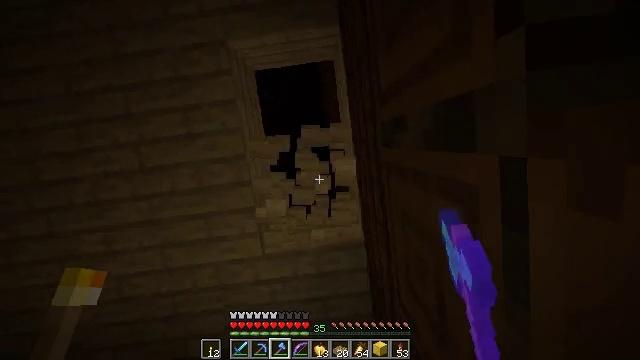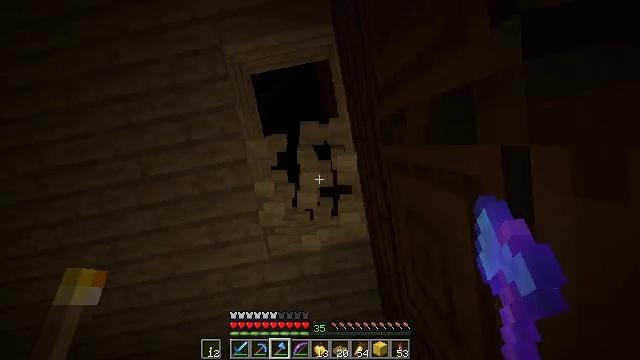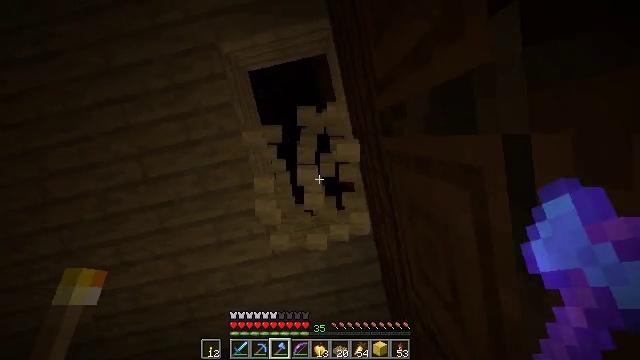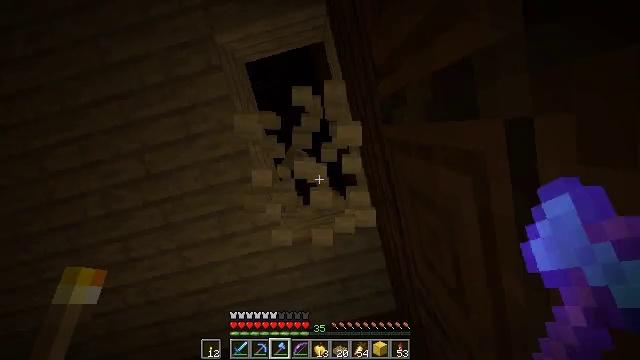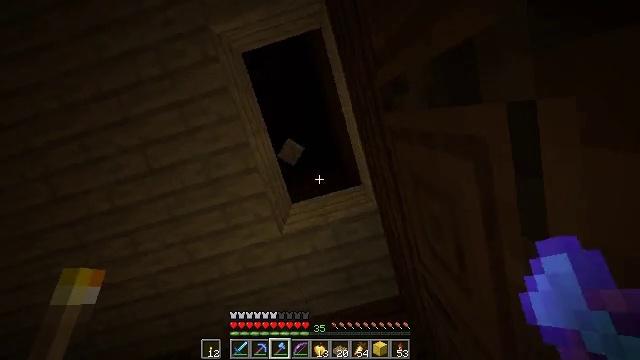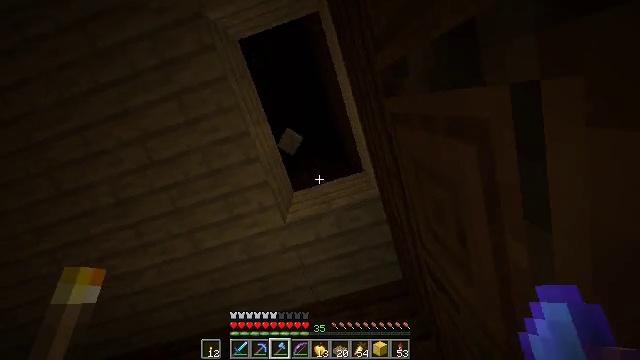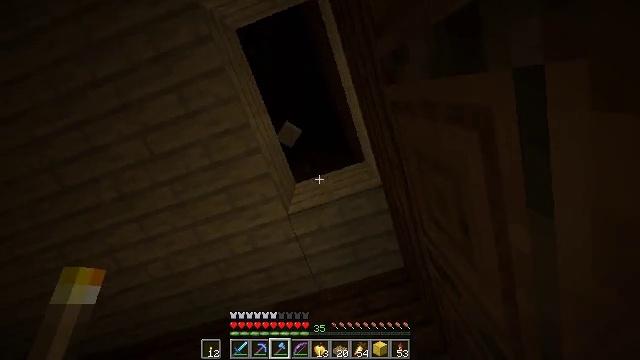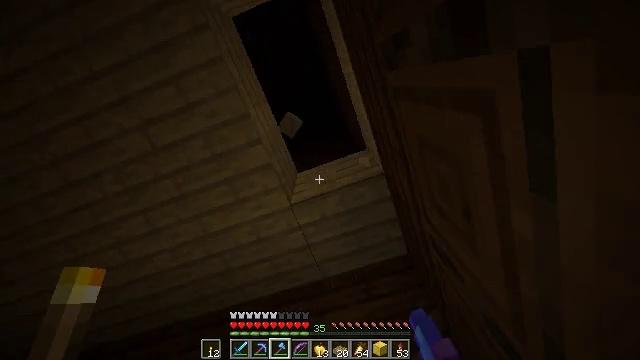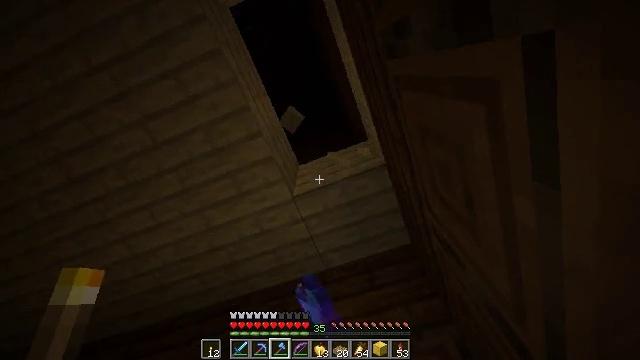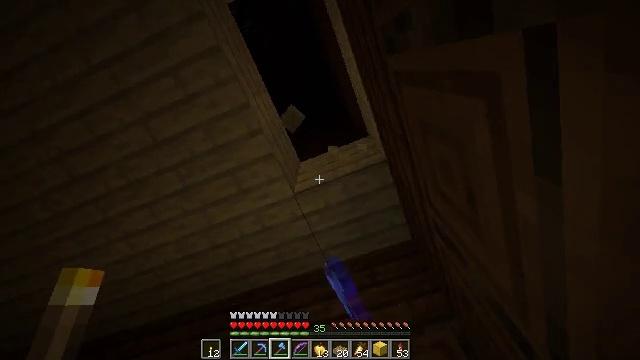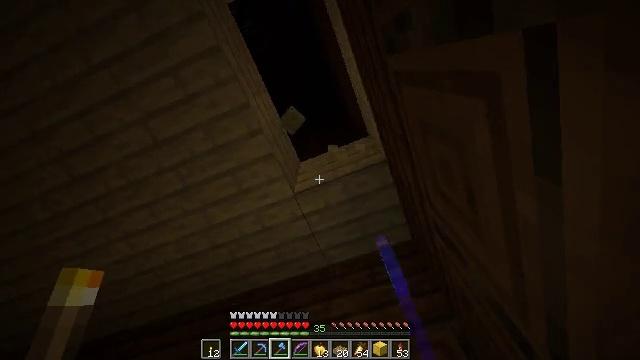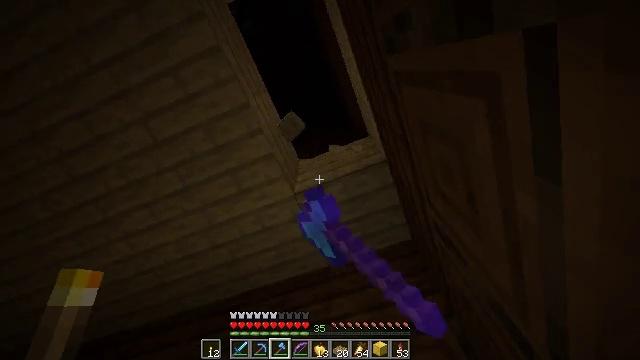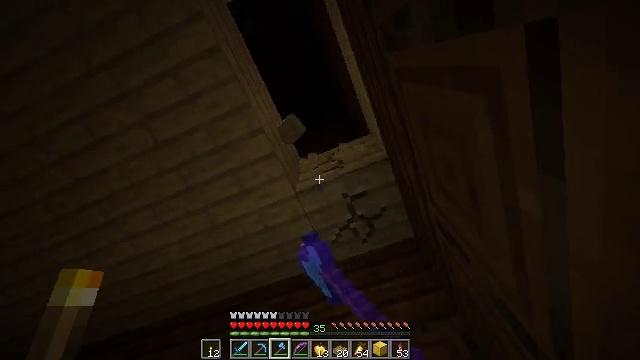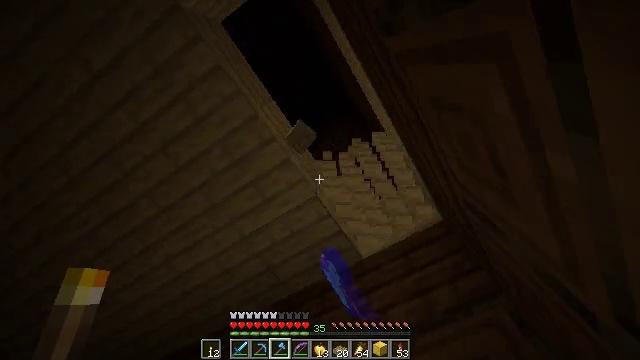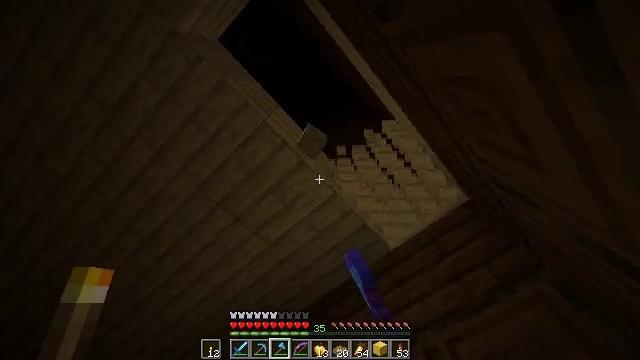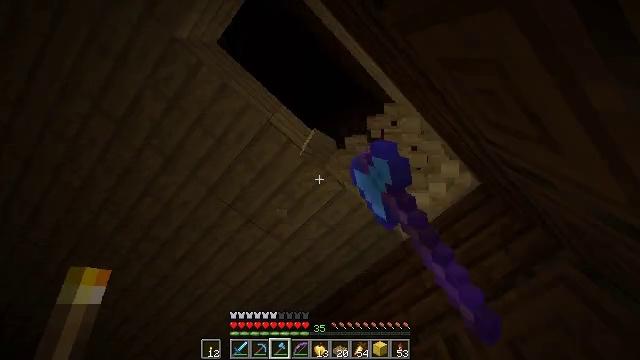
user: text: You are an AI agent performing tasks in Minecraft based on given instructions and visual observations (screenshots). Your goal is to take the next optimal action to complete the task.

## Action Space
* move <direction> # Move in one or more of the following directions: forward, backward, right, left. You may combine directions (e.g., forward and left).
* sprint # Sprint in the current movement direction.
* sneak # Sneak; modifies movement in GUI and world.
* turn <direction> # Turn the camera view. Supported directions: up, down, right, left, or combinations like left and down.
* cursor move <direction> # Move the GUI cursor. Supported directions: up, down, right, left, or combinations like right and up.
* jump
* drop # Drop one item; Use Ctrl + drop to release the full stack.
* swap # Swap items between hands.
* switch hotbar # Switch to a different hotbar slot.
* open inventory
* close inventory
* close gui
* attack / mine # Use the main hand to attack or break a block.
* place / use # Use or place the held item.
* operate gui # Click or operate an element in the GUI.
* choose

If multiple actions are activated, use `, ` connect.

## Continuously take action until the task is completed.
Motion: motion action
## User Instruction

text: Mine the birch planks.
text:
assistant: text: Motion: turn left, attack / mine
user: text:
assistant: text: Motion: turn left and down, attack / mine
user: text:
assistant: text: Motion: turn left and down, attack / mine
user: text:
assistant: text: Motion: turn left and down, attack / mine
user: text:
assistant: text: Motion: turn left and down, attack / mine
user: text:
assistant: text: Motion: turn left and down, attack / mine
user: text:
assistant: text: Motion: turn left and down, attack / mine
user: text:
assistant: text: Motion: turn left and down, attack / mine
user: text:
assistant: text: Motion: attack / mine
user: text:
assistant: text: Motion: attack / mine
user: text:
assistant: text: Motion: attack / mine
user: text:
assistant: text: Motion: attack / mine
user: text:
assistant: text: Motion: turn left, attack / mine
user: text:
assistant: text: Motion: turn left, attack / mine
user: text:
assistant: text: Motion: turn left and down, attack / mine
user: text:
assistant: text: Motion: turn left and down, attack / mine
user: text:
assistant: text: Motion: turn left and down, attack / mine
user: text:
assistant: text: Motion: turn left and down, attack / mine
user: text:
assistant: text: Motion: turn left, attack / mine
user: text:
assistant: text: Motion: turn left and down, attack / mine
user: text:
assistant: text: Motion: turn right, attack / mine
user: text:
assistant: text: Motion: attack / mine
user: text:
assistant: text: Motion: attack / mine
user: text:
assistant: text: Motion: attack / mine
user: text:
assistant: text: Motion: turn right and up, attack / mine
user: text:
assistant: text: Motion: turn up, attack / mine
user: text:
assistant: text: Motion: turn left and up, attack / mine
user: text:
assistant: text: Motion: turn left and up, attack / mine
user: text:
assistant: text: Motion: turn left, attack / mine
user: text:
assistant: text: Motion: attack / mine